Question: So here is my problem:
base.html
'''
<html>
<head>
<head>
<body>
<form action="select.html">
<select name="decide" onclick="submit();">
<option>Choose Me!</option>
<option>No me!</option>
<option>We both know you want to choose me</option>
<option>Nobody ever chooses me :(</option>
</select>
</form>
</body>
</html>
'''
The 'onlick="submit();"' attribute has different behavior in different browsers.
In Opera and Chromium the site behaves as i want.
If you click on the select list, the list pops up and you can choose an entry.
In Firefox and Internet Explorer the onclick attribute fires the first item in the list as request to the server and then pops up the list when clicking on the select list.

How do i prevent Firefox and Internet Explorer from firing first and asking later? :/
I'm not very familiar with Javascript and jquery and i'm using Django 1.8.4
Thanks in advance
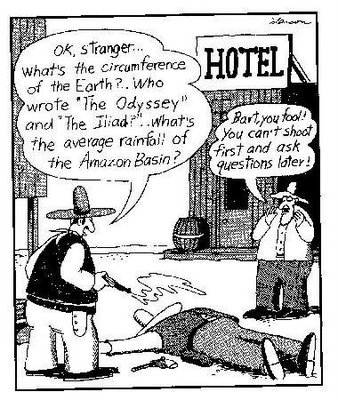
Answer: I'm guessing you actually want to fire when an item is selected not when the dropdown is clicked, so change onclick to onchange
Edit - something like this perhaps (pure js not jquery)
'''
<form action="select.html" name="frmDecide">
<select name="decide" onchange="submitForm(this);">
<option value="">Please select...</option>
<option>Choose Me!</option>
<option>No me!</option>
<option>We both know you want to choose me</option>
<option>Nobody ever chooses me :(</option>
</select>
'''
and then the js
'''
function submitForm(sel)
{
if (sel.value != "")
{
frmDecide.submit();
}
}
'''